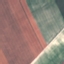
Land use / land cover class: AnnualCrop